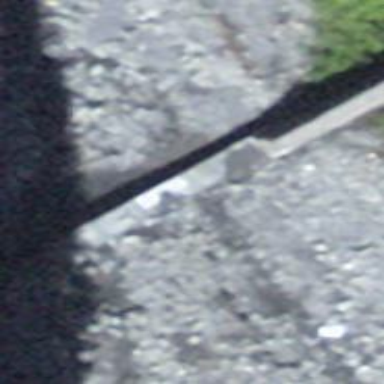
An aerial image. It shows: Check dam beside retaining wall.